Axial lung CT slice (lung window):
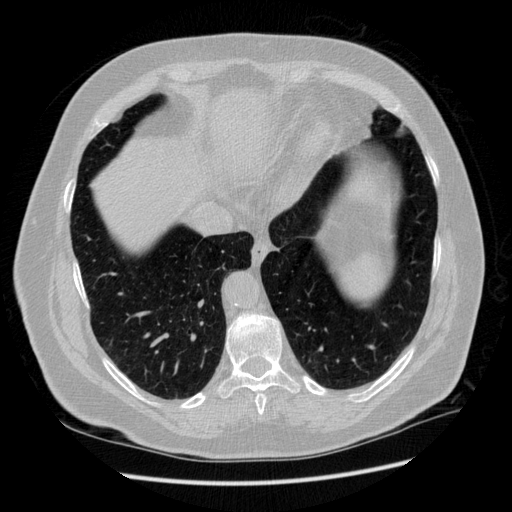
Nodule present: no